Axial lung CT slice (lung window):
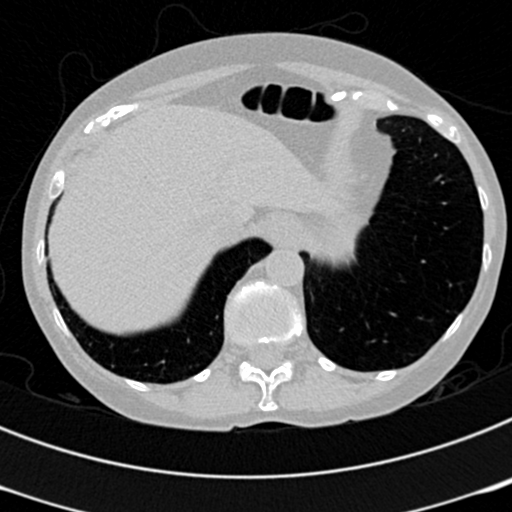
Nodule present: no